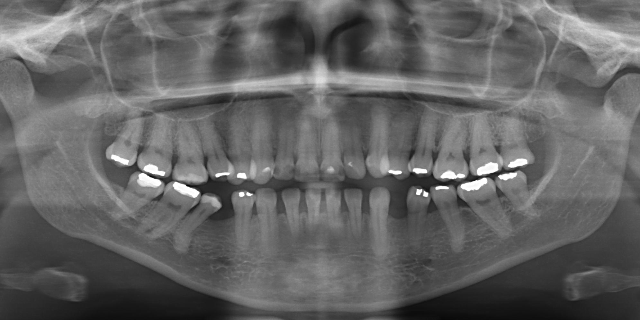
adult